Question: I have a parent div and it's content 2 child div, one is left side and second one is at right side.
When left side child height gets increases, right child height is not gets increases.
Please see image uploaded. Thanks

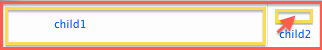
Answer: Yes now i got the correct answer. I am using table to find this type of look.